Interaction volume radius: 10 \u00c5
Interaction volume height: 10 \u00c5
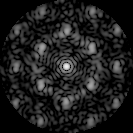
Disorder parameter: 0.5164